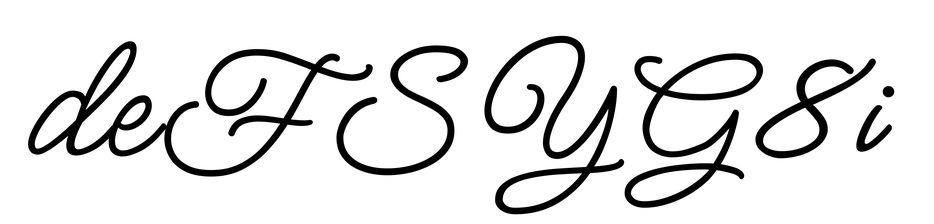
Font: MeowScript-Regular